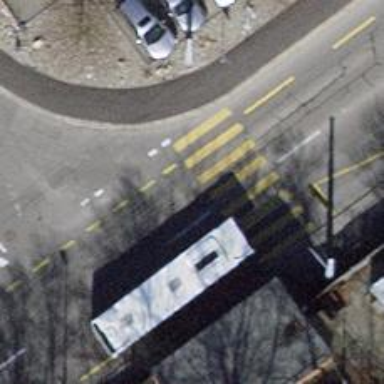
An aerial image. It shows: Uncontrolled zebra crossing with notable zebra markings.